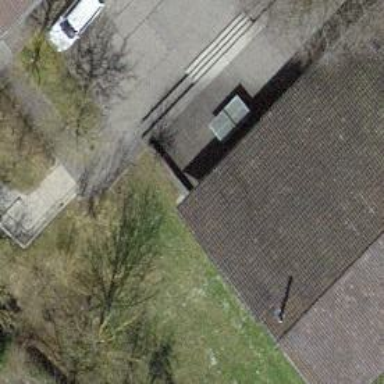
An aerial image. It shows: Bench for seating.